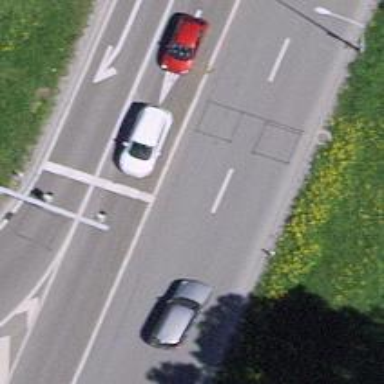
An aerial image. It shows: Road with traffic signals.